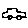
Label: car